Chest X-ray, PA view. Patient: 42 years old, sex F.
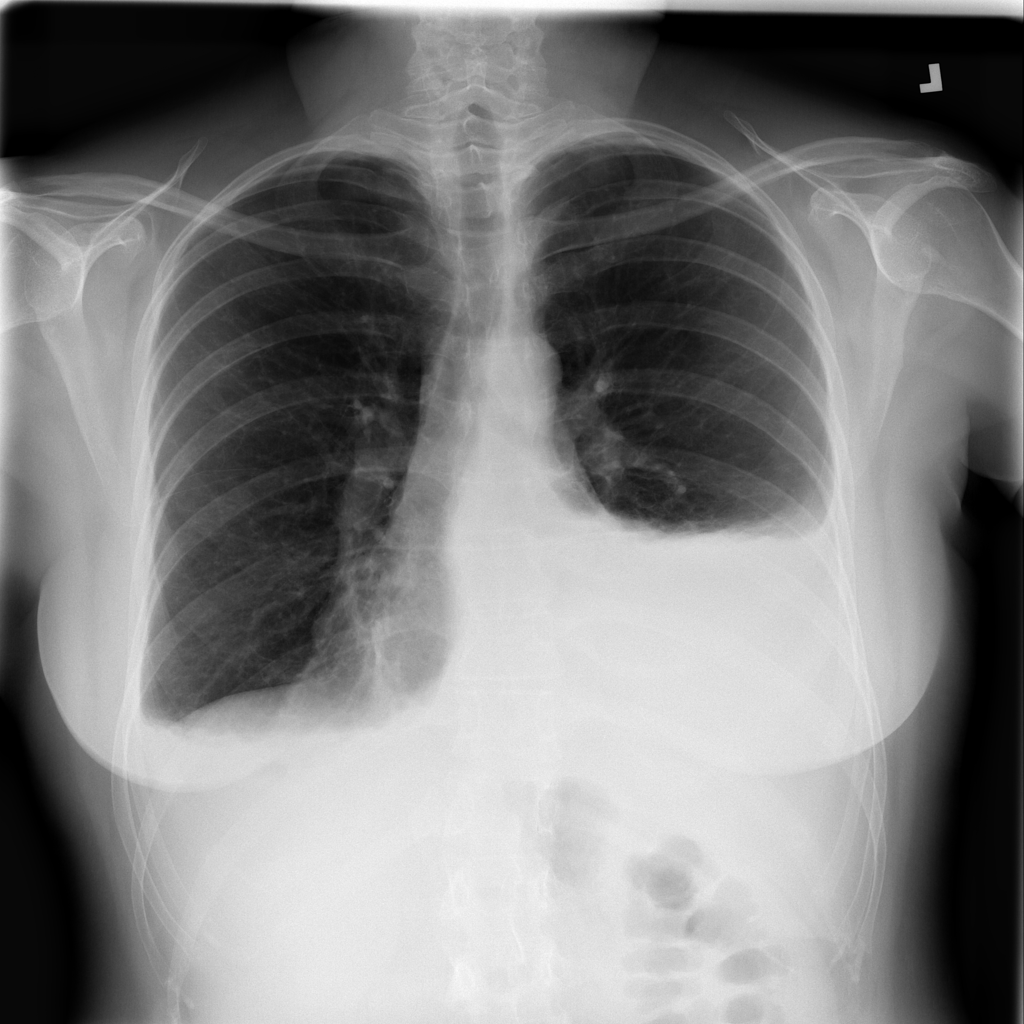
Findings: No Finding